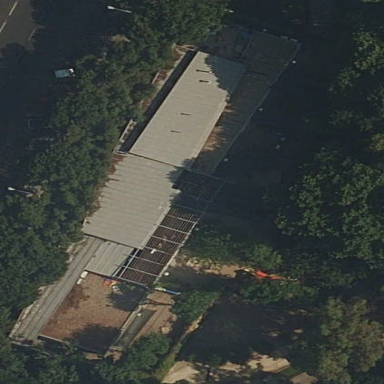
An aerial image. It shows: Kindergarten.